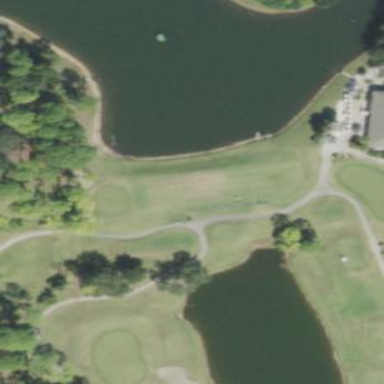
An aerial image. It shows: Natural pond serving as water hazard on golf course.